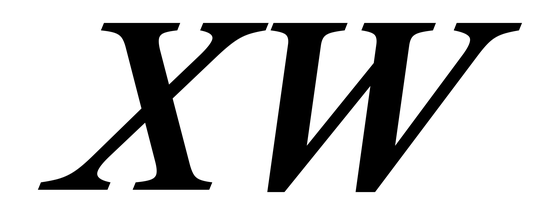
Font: LibreCaslonText-Italic_Bold_Italic